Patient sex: F
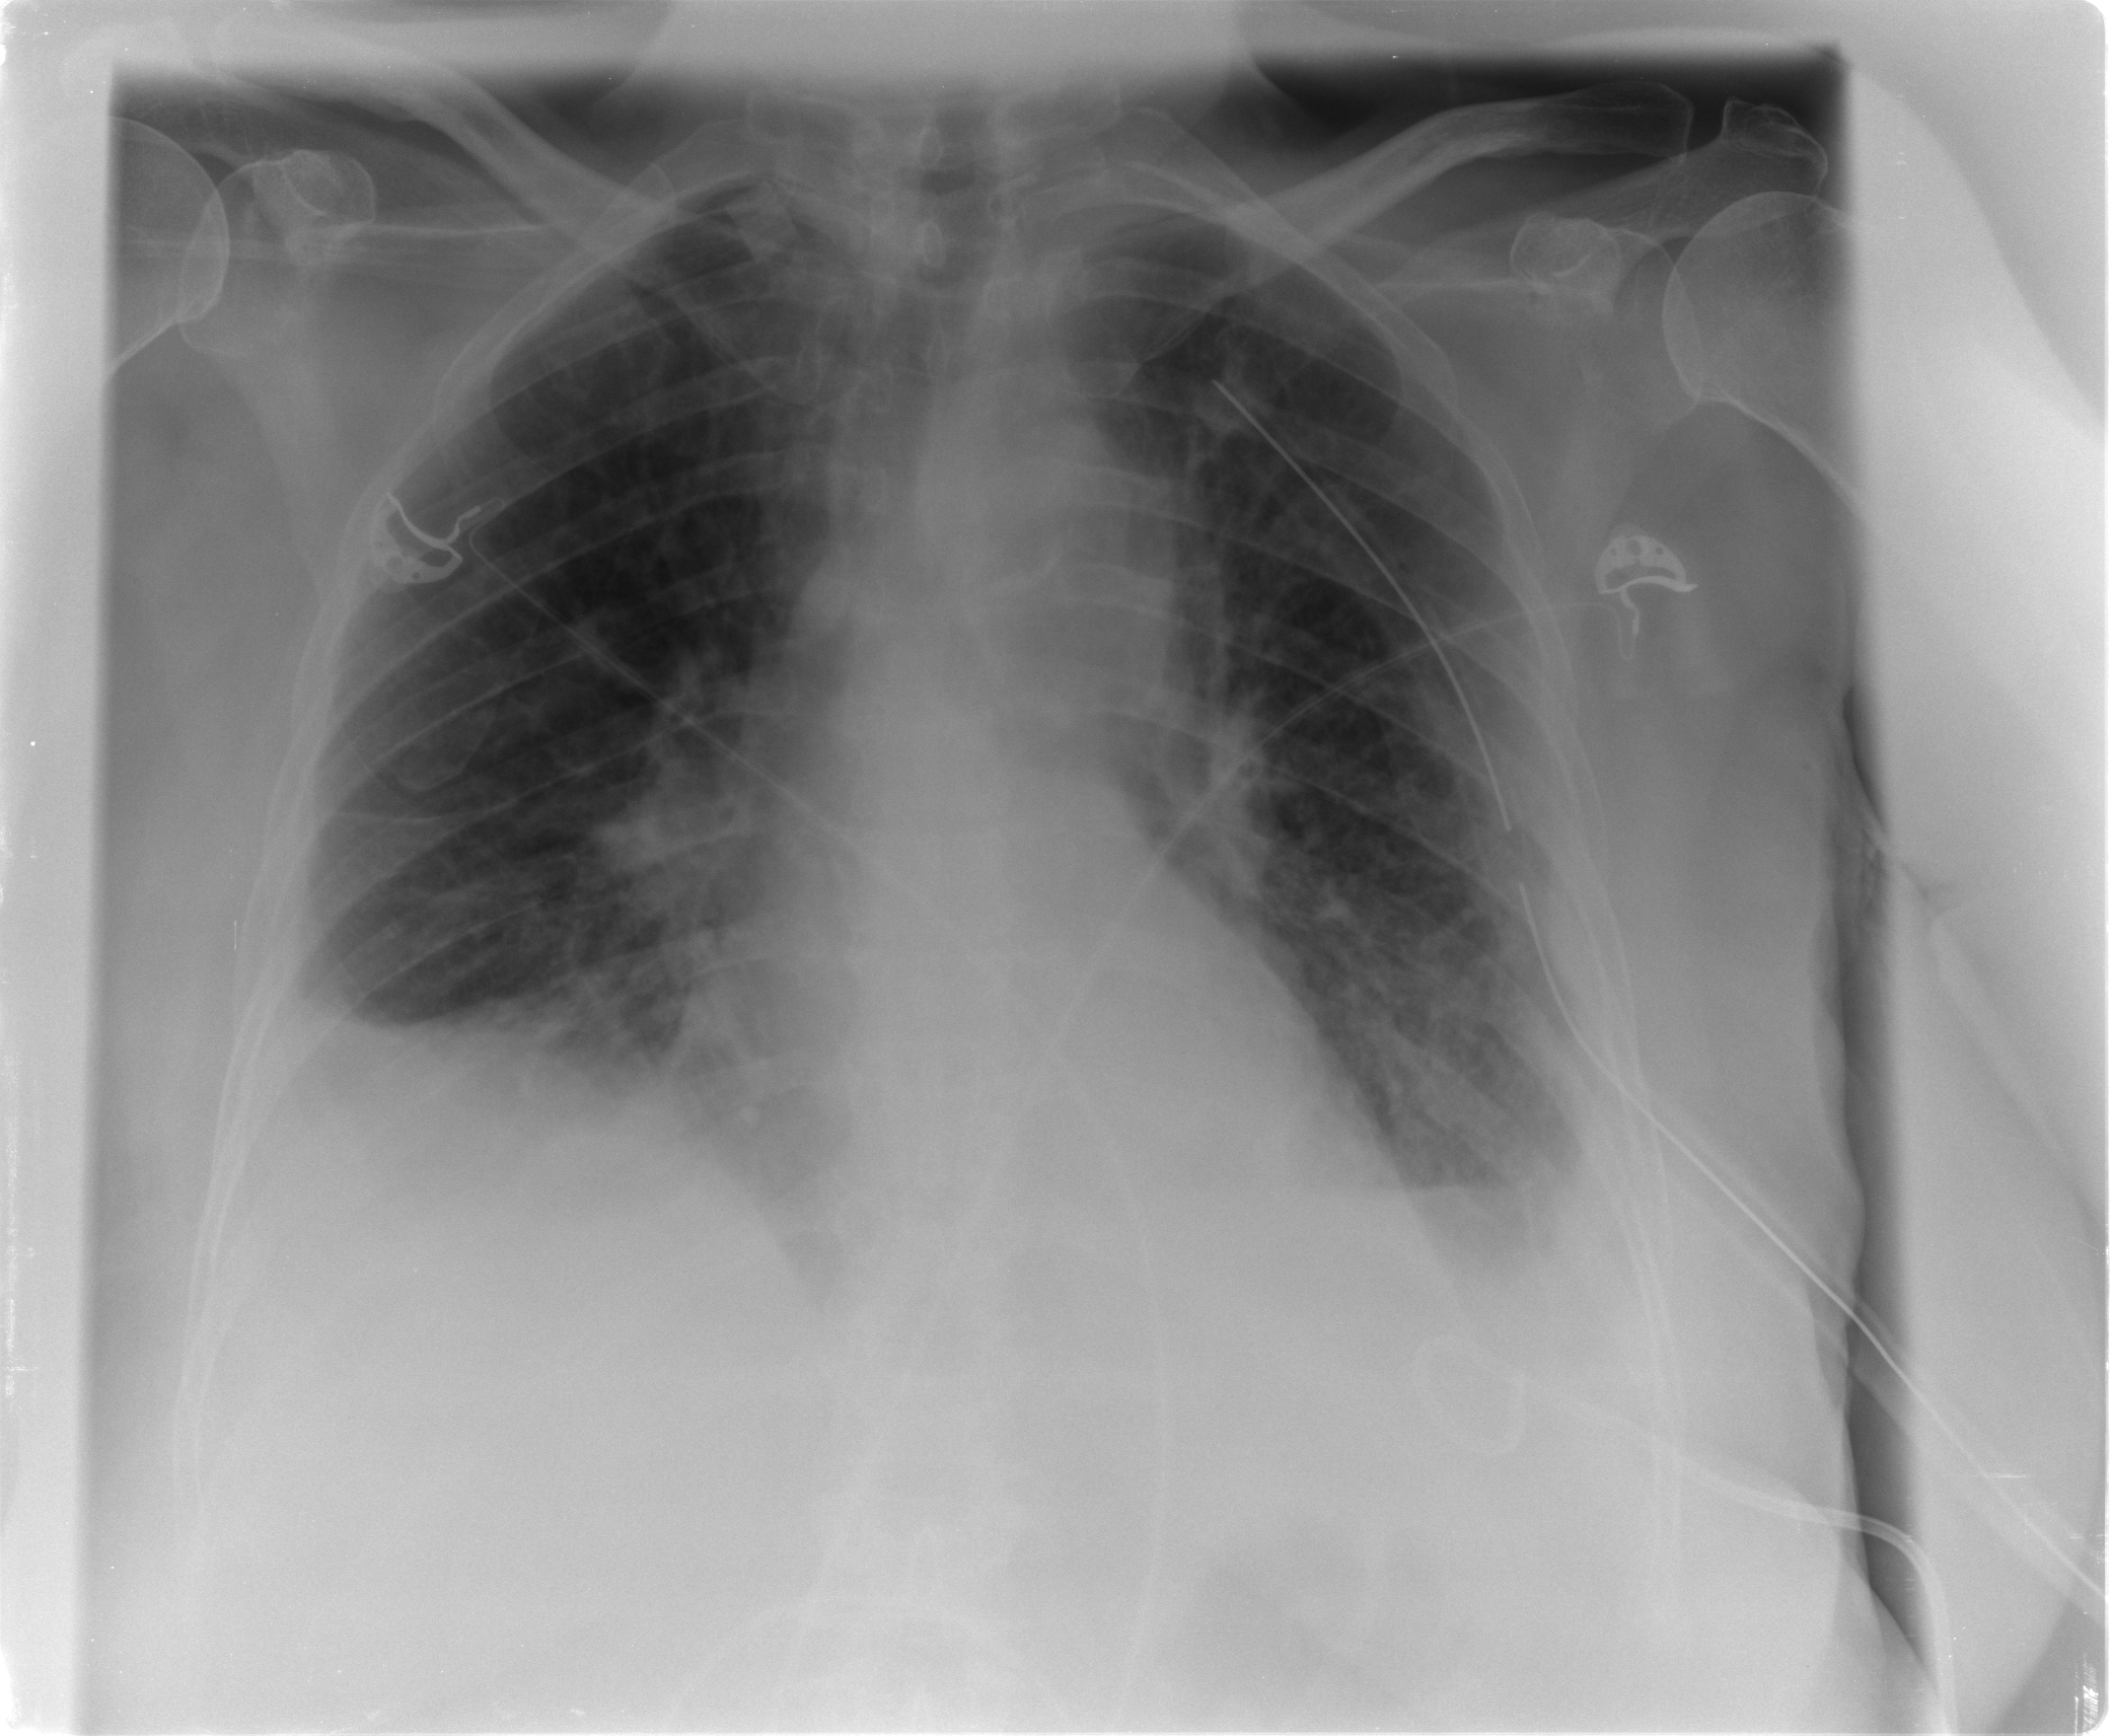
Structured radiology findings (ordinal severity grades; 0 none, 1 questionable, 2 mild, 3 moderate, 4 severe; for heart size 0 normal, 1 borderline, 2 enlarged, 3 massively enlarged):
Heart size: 0
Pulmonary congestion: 1
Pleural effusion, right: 2
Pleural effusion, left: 2
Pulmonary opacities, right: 0
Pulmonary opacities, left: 0
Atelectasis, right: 2
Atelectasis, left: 2